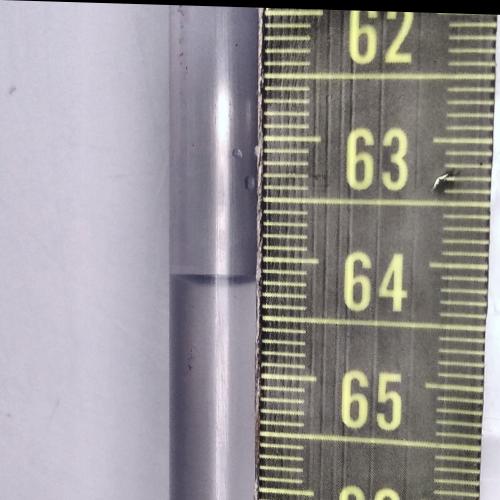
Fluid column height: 64.2 cm